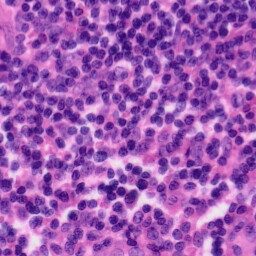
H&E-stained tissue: Tonsil